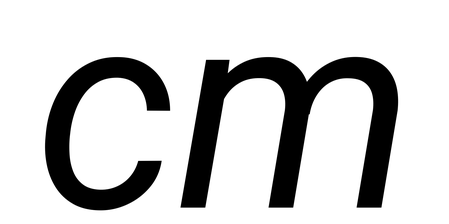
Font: Roboto-Italic_Italic